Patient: sex F, age 57
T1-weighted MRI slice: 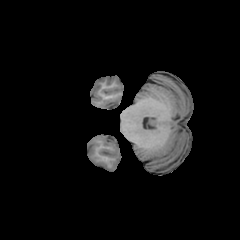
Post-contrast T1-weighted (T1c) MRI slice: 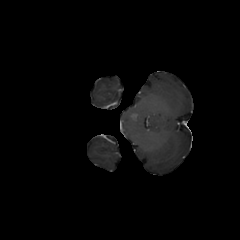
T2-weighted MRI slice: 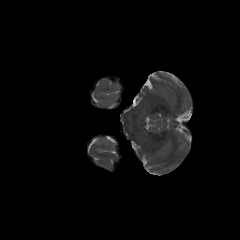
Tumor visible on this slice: no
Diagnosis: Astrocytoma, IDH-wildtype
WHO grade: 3